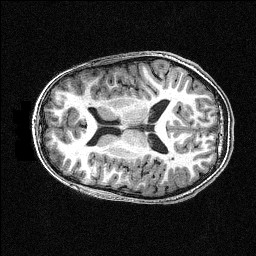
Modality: T1w
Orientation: axial
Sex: male
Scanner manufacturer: siemens
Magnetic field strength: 3 T
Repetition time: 2.3 s
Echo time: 0.00336 s